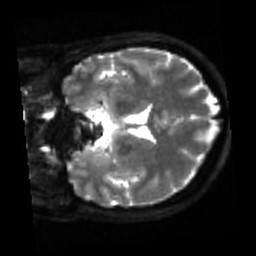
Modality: sbref
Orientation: coronal
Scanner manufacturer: siemens
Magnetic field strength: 3 T
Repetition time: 4 s
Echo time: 0.0594 s